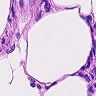
Metastatic tissue present: no